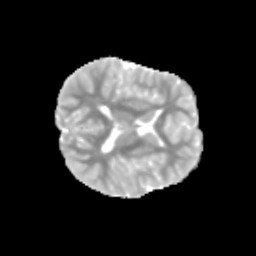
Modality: MD
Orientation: axial
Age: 9
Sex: male
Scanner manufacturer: siemens
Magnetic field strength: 3 T
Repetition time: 3.8 s
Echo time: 0.07 s